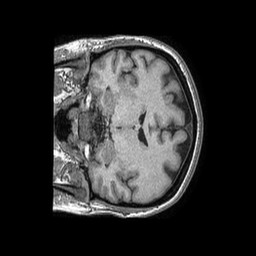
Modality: T1w
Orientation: coronal
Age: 37
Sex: female
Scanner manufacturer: philips
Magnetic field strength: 1.5 T
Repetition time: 0.0077 s
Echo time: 0.003506 s